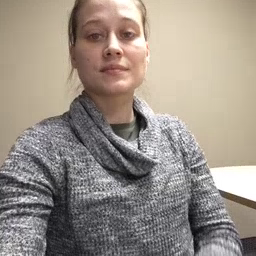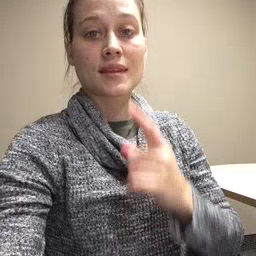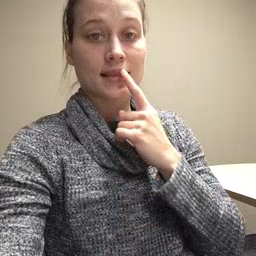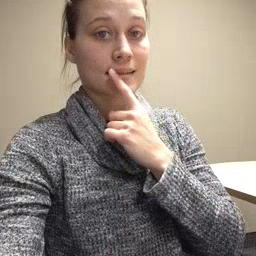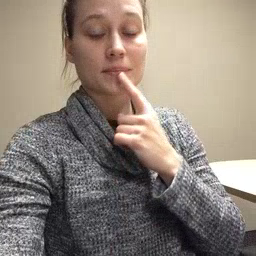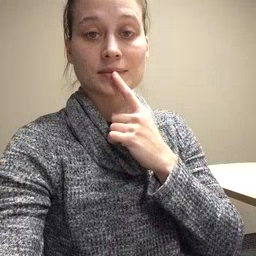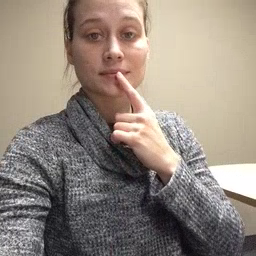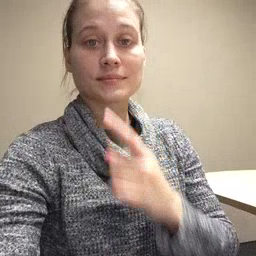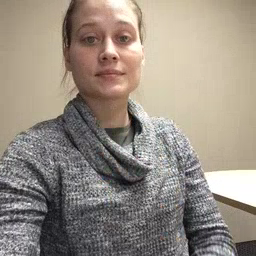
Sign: lips